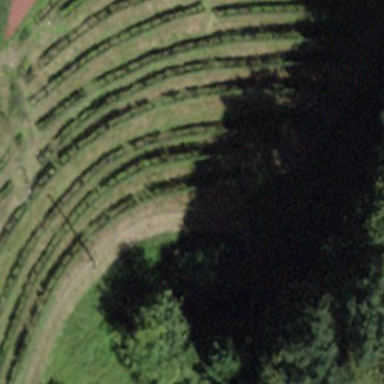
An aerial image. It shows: Vineyard.